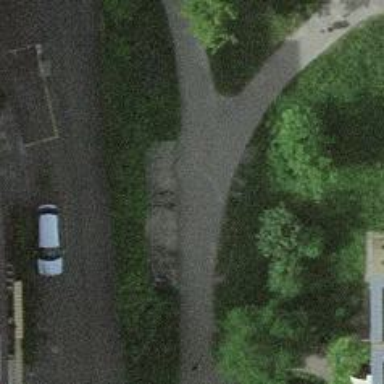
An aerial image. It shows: Bicycle parking facility.